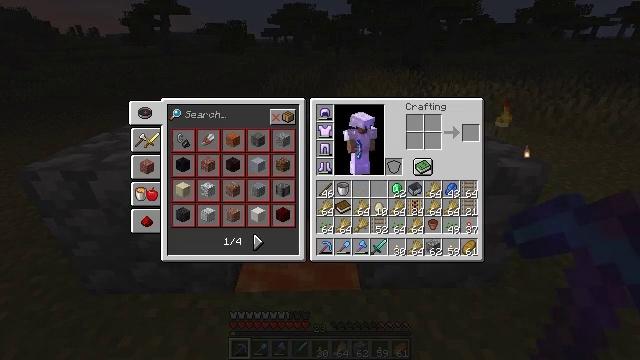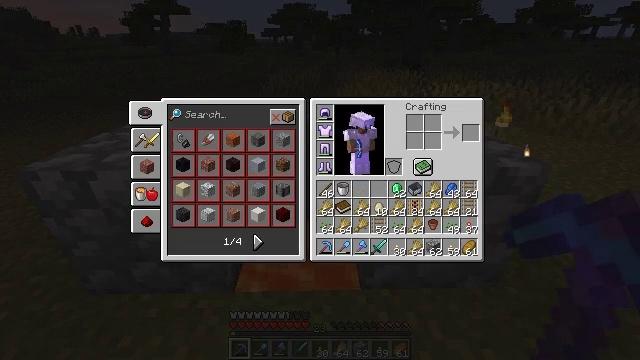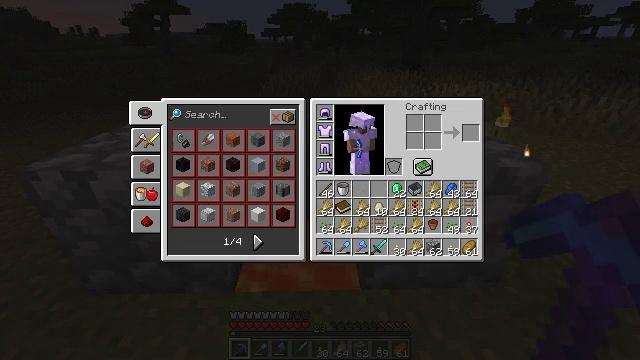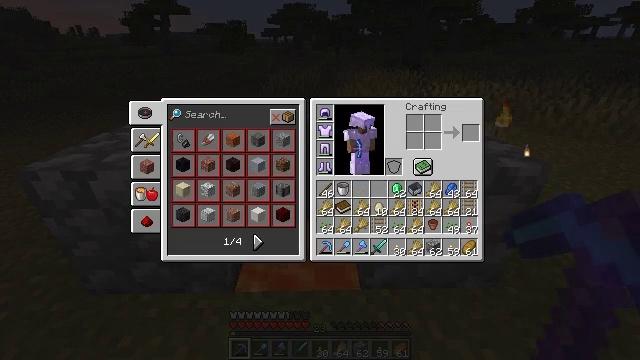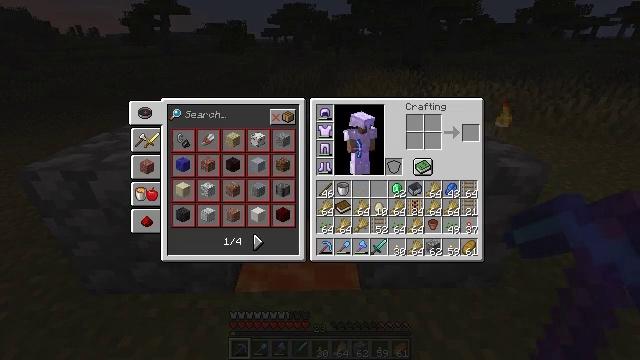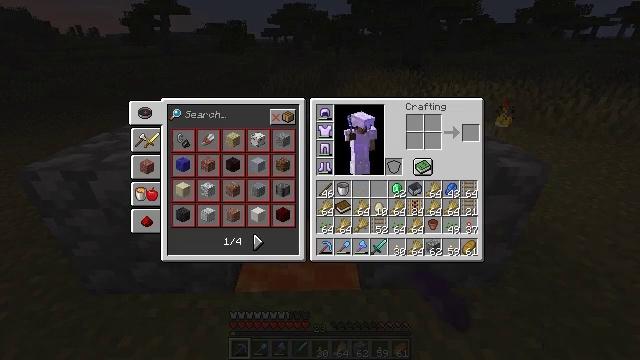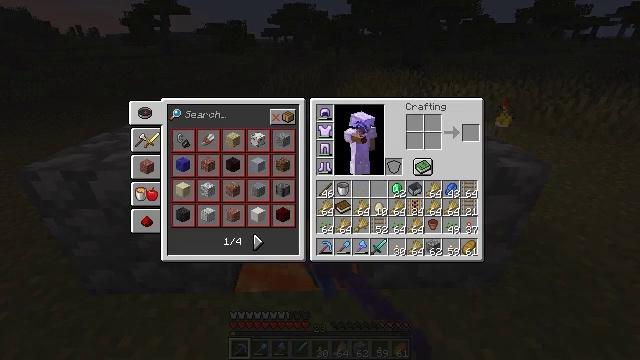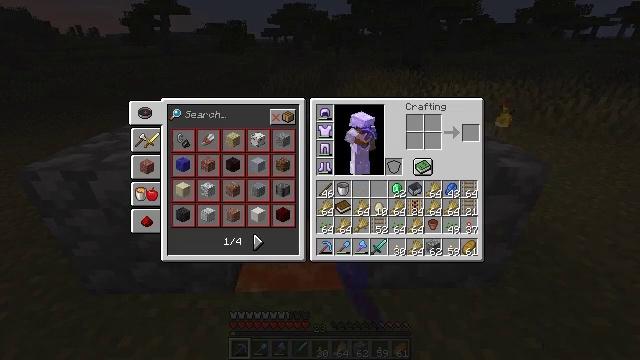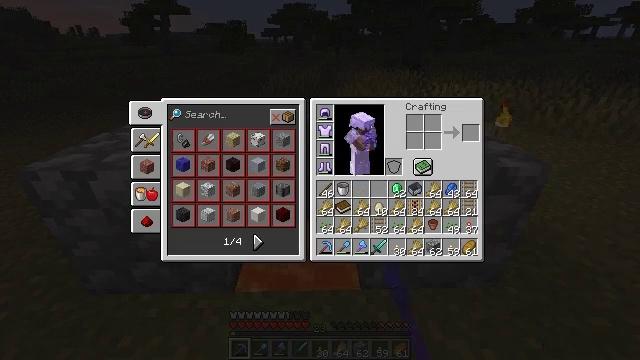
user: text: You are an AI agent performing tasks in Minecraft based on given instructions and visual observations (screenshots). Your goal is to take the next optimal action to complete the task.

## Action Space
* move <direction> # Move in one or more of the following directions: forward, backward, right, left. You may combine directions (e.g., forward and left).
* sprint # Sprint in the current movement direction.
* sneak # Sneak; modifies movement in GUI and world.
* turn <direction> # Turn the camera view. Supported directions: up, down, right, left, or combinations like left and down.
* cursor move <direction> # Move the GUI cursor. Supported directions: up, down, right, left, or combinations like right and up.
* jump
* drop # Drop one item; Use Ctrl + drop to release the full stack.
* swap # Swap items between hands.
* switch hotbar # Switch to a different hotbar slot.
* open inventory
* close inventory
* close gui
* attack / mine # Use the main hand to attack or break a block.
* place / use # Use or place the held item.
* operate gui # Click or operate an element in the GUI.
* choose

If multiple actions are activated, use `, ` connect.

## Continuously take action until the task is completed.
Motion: motion action
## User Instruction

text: Drop a lantern.
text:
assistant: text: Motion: operate gui
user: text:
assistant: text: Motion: operate gui
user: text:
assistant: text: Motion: operate gui
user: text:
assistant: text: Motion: no_op
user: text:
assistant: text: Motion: no_op
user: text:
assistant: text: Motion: no_op
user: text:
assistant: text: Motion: cursor move left
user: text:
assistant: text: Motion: no_op
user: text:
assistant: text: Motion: no_op